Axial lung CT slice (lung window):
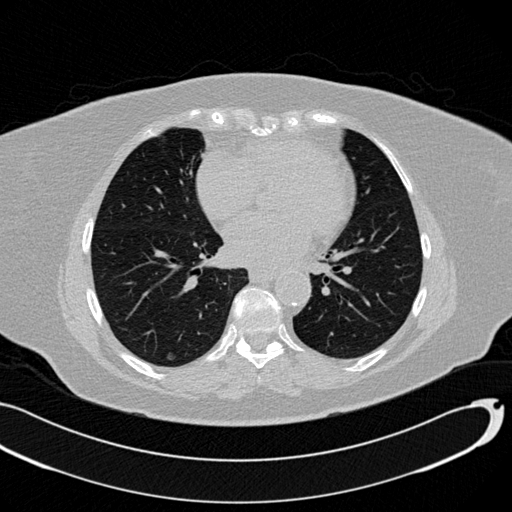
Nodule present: yes
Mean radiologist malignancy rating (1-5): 2